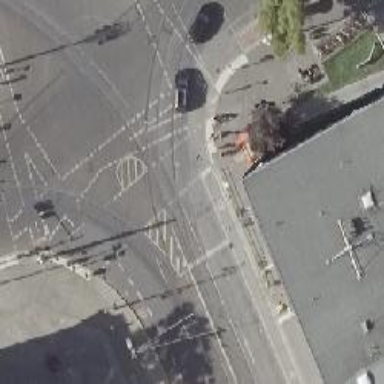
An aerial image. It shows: Tram crossing on the railway.